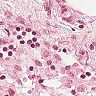
Metastatic tissue present: no